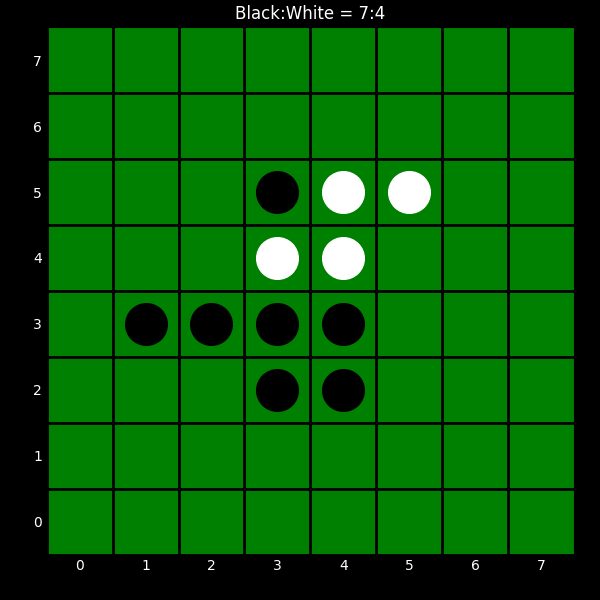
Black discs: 7
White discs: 4